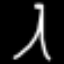
Label: The Eiffel Tower